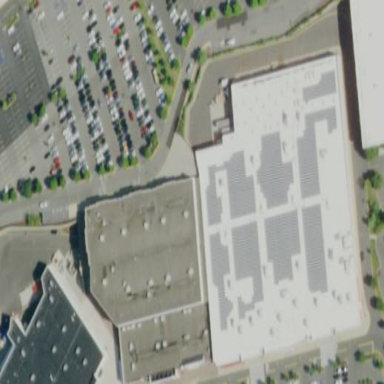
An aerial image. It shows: Retail building with flat roof.